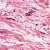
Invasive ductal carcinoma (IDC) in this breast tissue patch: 0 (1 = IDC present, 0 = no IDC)